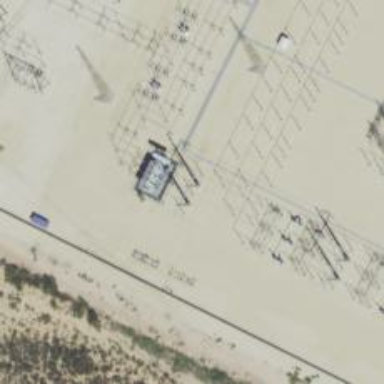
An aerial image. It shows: Power tower.